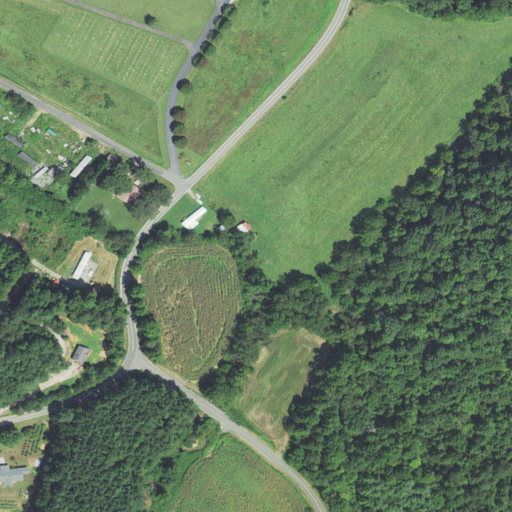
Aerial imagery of valley in North Carolina named Allison Cove containing pasture, deciduous forest, open development, mixed forest, low intensity development, evergreen forest, grassland, and medium intensity development